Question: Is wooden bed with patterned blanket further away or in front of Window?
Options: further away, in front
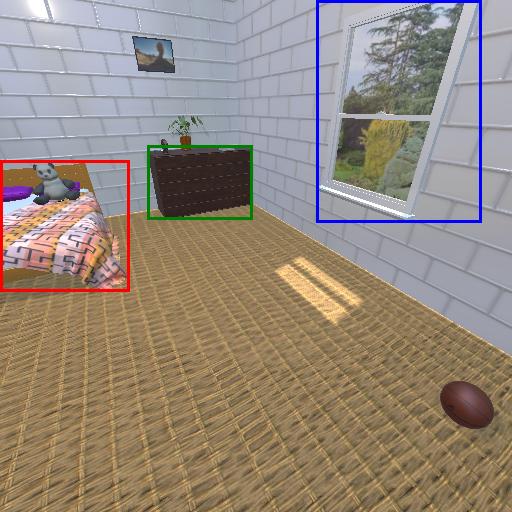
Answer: further away